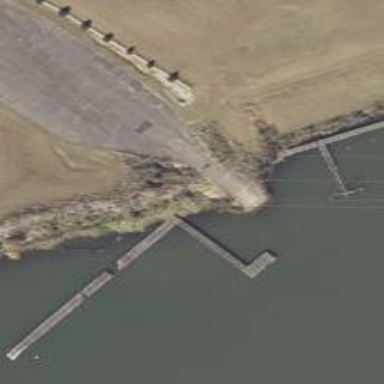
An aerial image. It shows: Man-made pier.